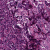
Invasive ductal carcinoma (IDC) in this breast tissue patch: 1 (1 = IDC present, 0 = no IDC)